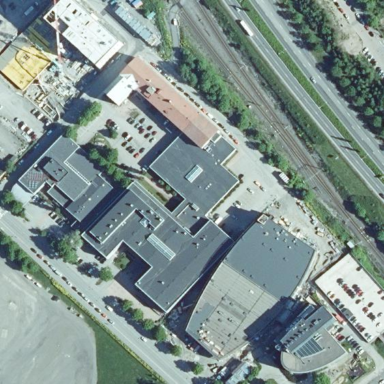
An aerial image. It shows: Building part with flat roof.